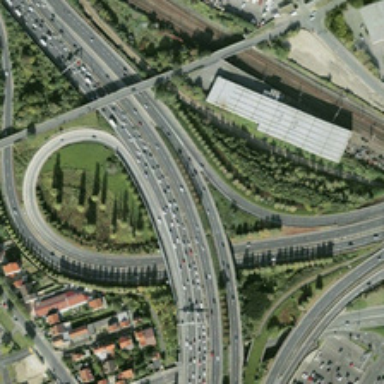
Some buildings and many green trees are near a viaduct .